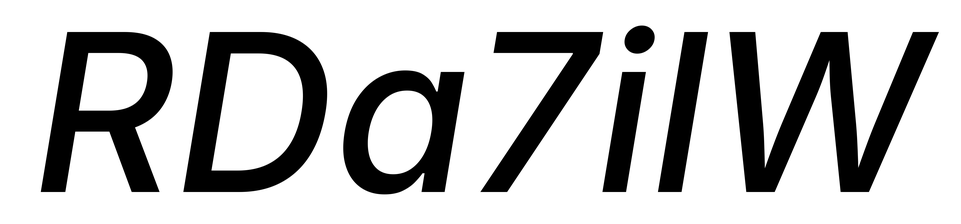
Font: Inter-Italic_Medium_Italic